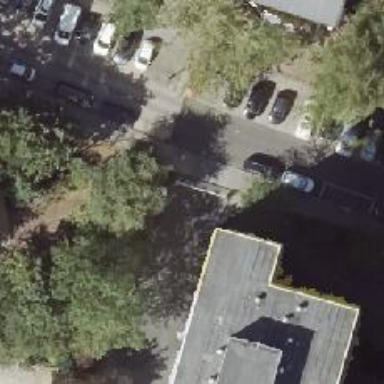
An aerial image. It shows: Emergency vehicle driveway.